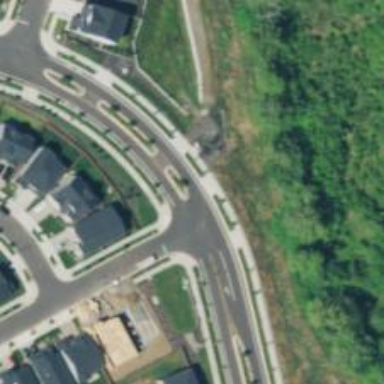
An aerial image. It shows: Unmarked road crossing.